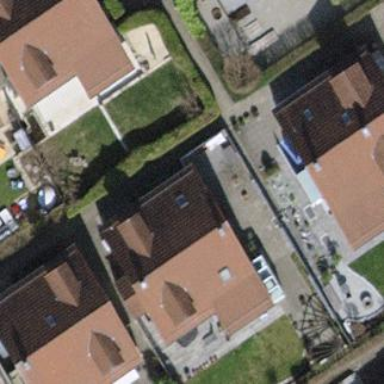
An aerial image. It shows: Gabled roofed house.